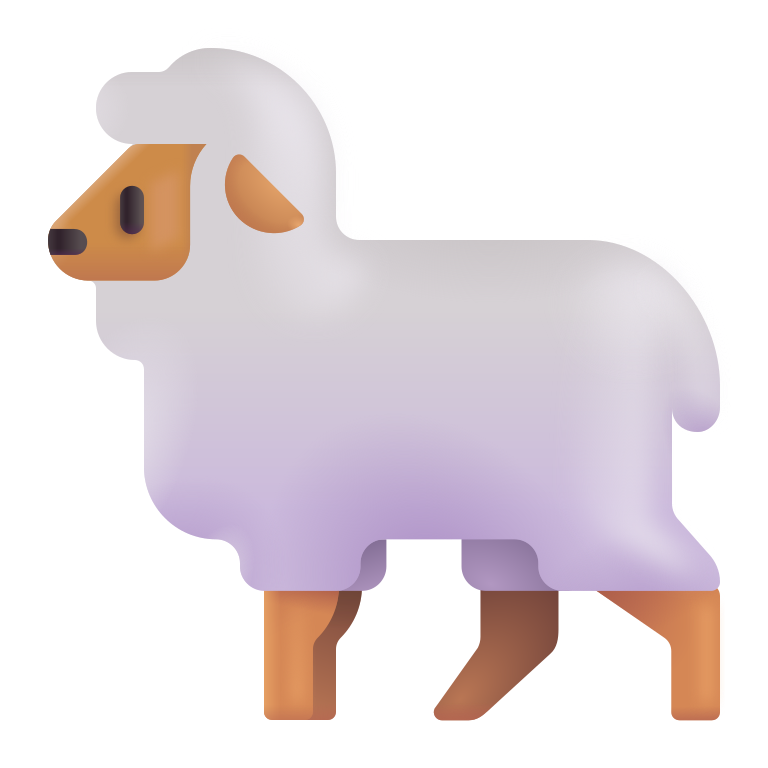
ewe color